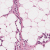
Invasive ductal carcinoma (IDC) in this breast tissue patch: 1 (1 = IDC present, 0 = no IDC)